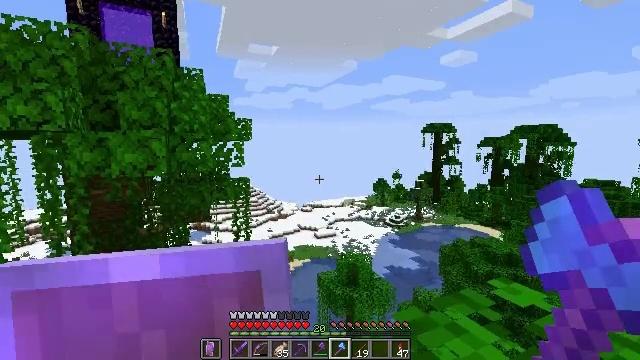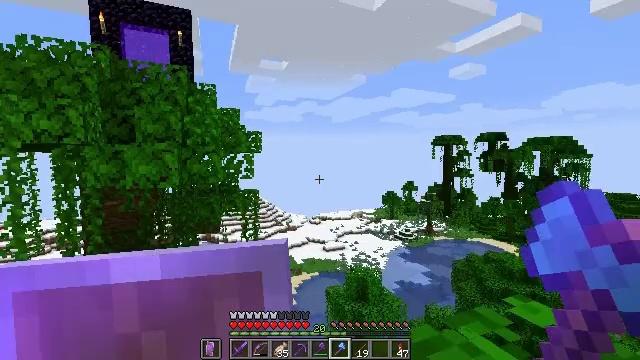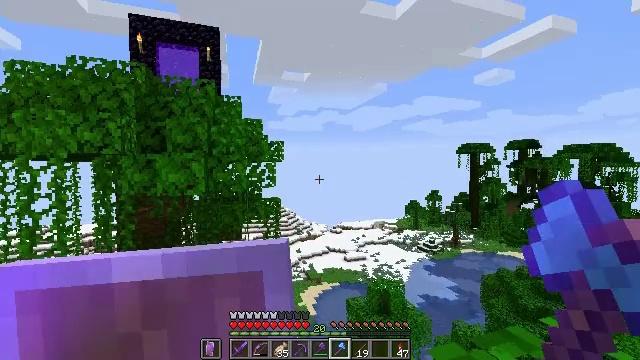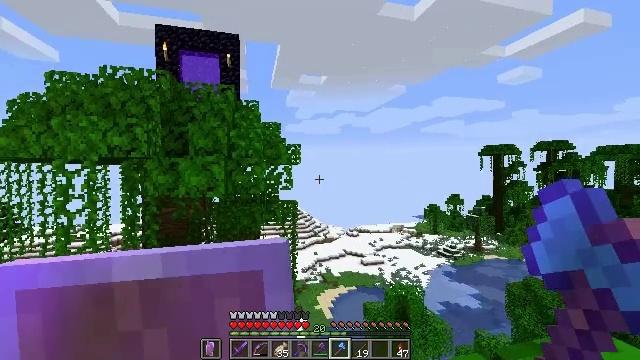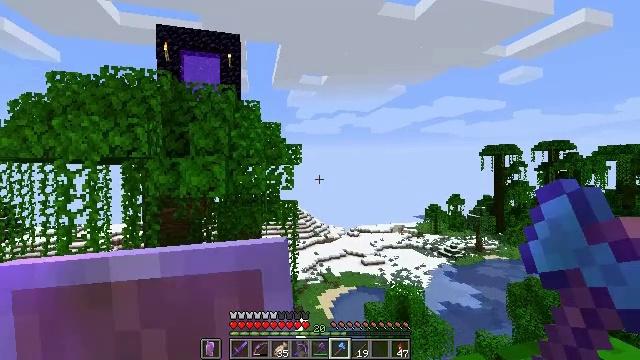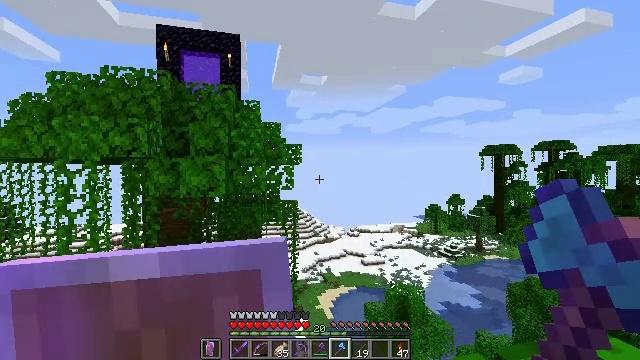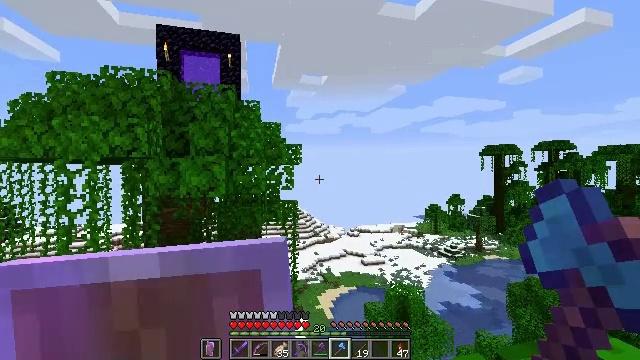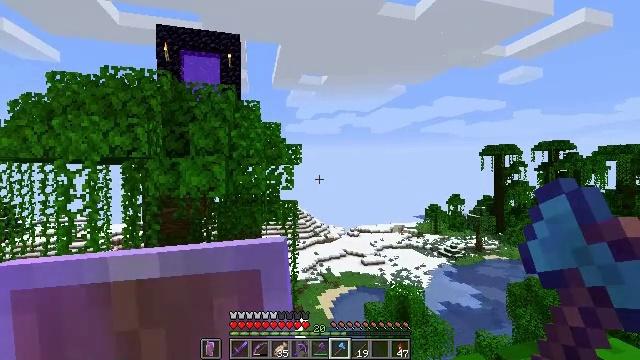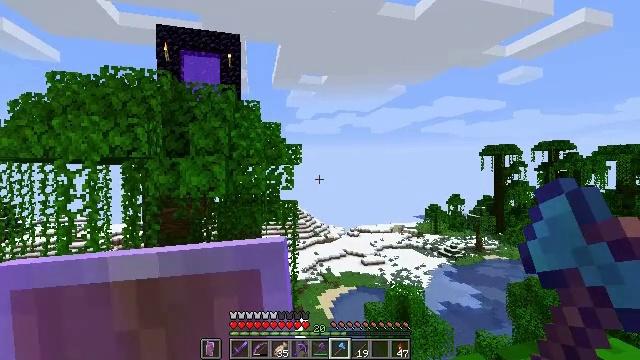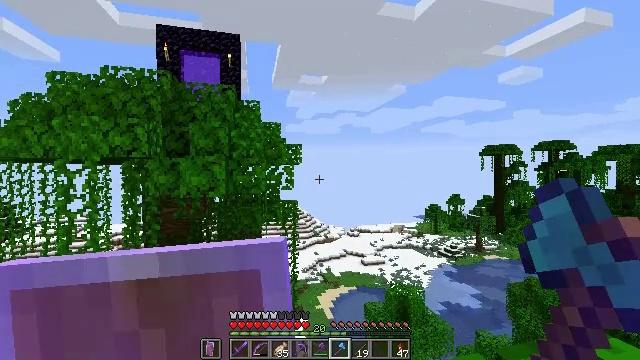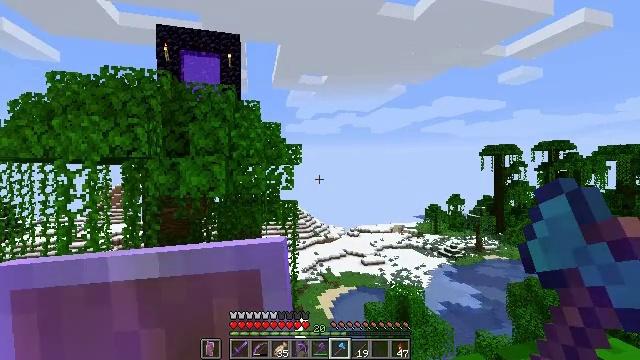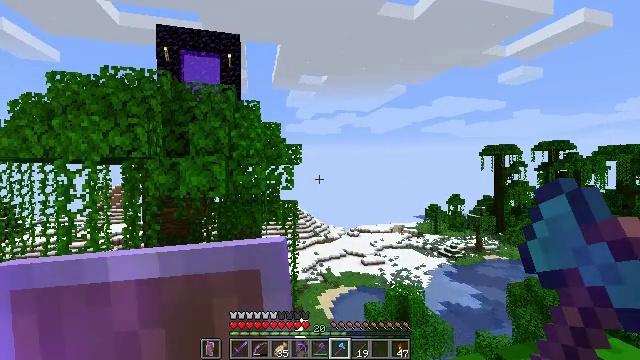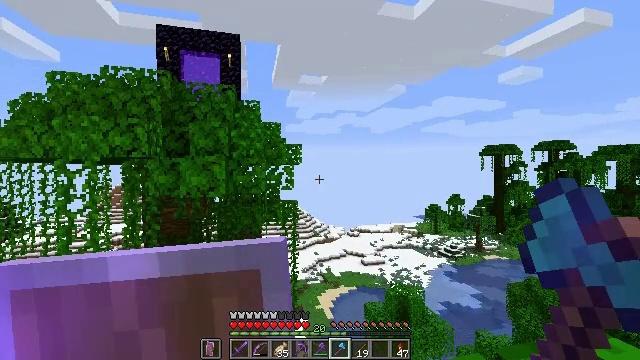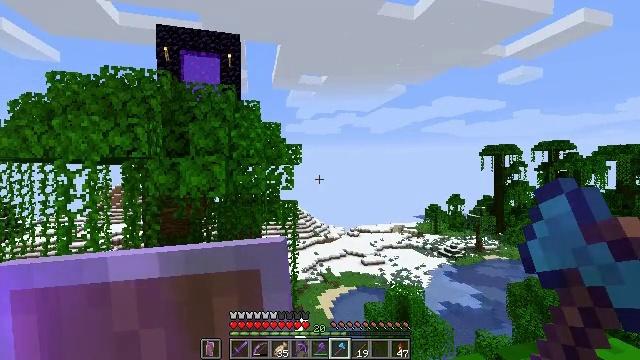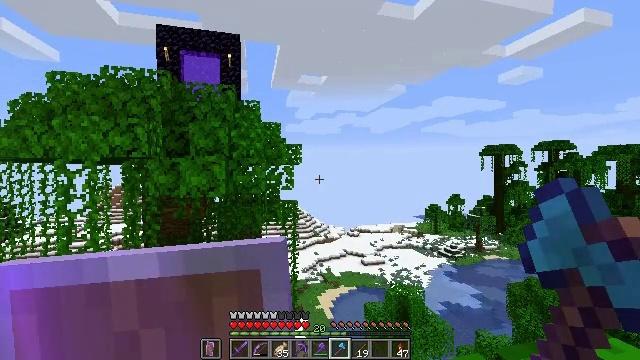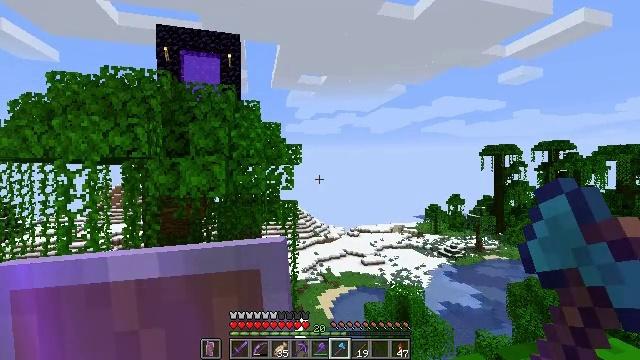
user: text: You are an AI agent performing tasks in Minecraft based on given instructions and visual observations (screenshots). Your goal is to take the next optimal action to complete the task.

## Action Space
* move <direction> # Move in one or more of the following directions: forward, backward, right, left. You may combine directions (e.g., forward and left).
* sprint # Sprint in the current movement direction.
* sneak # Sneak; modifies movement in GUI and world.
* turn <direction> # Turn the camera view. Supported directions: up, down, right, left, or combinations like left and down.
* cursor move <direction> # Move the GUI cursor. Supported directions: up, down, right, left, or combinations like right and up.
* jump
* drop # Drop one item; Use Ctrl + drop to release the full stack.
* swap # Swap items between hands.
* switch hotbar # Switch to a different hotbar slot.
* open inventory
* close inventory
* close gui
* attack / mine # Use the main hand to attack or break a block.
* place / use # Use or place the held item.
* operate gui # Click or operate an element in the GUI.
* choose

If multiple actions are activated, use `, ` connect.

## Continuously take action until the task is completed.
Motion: motion action
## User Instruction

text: Mine oak leaves.
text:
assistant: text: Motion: turn left and up
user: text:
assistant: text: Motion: turn left and up
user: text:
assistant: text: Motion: turn left
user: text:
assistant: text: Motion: no_op
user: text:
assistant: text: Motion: no_op
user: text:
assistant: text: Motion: no_op
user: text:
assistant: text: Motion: no_op
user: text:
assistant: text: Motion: no_op
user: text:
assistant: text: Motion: no_op
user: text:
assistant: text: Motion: no_op
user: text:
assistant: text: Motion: no_op
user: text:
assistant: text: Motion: no_op
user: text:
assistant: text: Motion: no_op
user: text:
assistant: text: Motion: no_op
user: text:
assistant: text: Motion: no_op
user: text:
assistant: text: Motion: no_op
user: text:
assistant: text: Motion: no_op
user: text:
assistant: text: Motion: no_op
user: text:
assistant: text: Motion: no_op
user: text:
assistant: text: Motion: no_op
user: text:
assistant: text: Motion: no_op
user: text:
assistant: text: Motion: no_op
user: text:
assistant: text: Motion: no_op
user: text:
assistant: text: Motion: no_op
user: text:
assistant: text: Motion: no_op
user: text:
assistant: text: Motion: turn right and down
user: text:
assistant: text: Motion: move forward, turn right and down, jump
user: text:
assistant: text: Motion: move forward, turn right and down, jump
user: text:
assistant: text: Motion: move forward, turn right and down, jump
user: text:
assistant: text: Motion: move forward, turn right and down